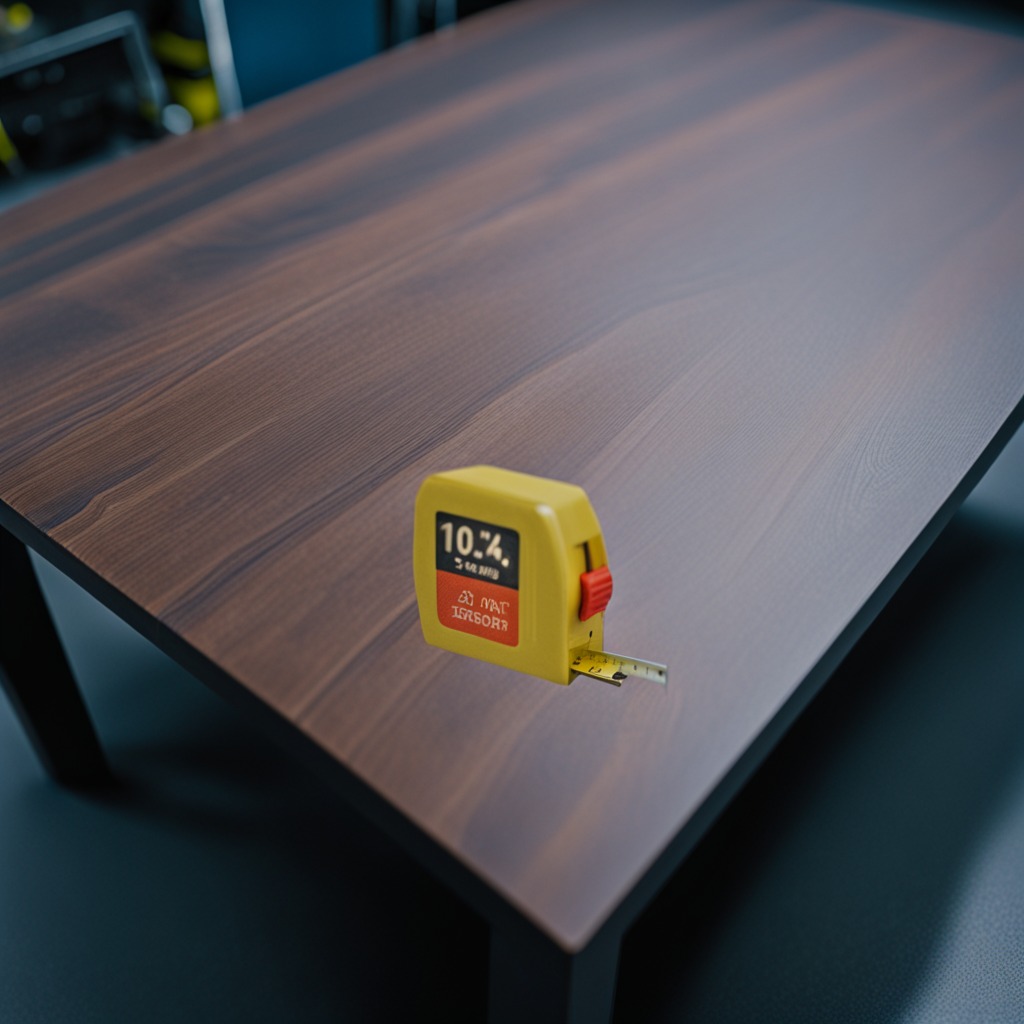
A measuring tape is lying on the table.